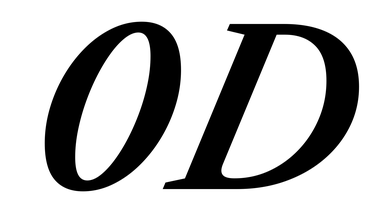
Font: LibreCaslonText-Italic_SemiBold_Italic